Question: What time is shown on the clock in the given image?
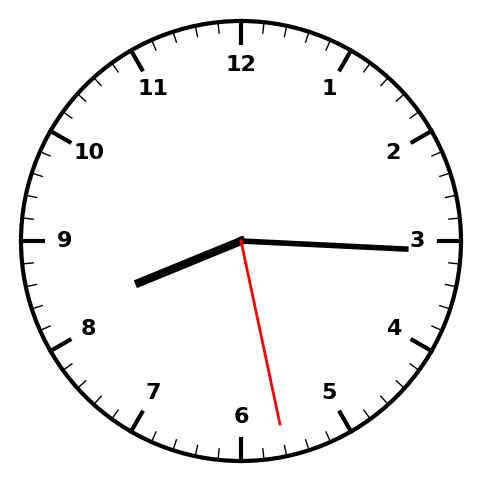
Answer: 08:15:28